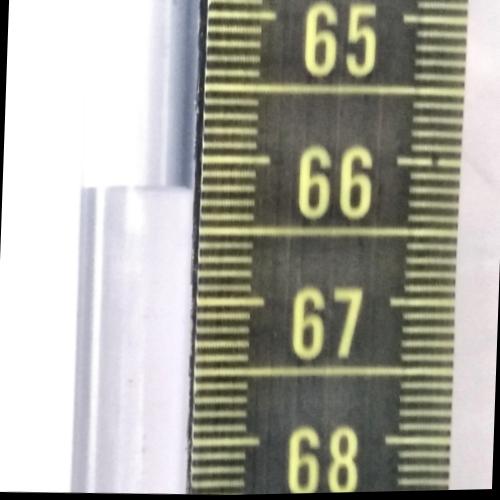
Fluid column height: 66.2 cm